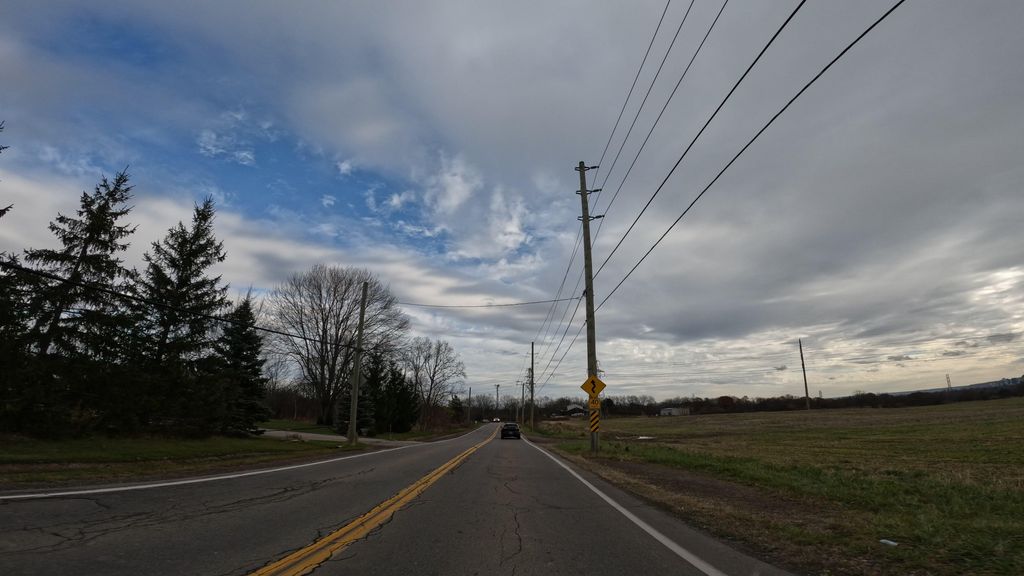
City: hamilton